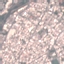
Label: Residential